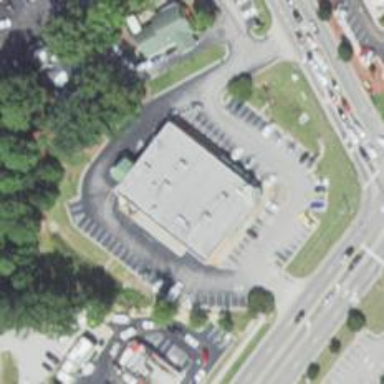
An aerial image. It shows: Pharmacy providing healthcare services.